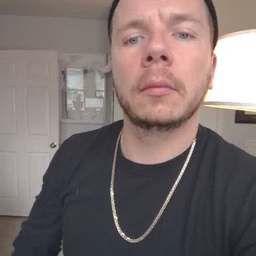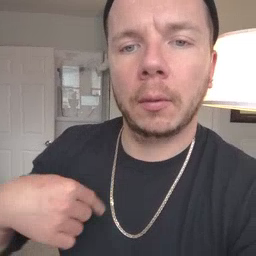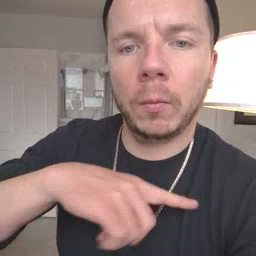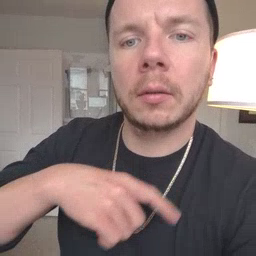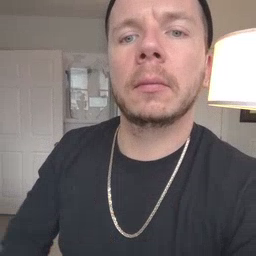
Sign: weus